Brain MRI, t1w sequence, axial 2D slice.
Patient: age 22, sex F, weight 78 kg, height 1.78 m
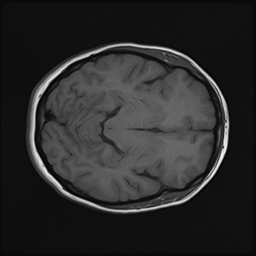